Field crop: maize
Growth stage: 2
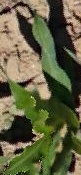
Species: maize